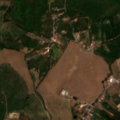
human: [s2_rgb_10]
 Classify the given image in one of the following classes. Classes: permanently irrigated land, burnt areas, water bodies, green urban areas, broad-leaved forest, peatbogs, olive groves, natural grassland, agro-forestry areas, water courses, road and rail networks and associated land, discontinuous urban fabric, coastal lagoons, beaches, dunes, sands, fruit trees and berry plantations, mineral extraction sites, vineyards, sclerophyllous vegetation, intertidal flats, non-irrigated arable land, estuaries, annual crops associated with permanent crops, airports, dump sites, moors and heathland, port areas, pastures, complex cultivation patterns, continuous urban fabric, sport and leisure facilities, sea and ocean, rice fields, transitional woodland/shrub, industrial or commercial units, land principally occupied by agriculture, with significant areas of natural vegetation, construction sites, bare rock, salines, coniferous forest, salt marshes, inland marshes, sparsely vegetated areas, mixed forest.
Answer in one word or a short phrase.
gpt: non-irrigated arable land, permanently irrigated land, olive groves, complex cultivation patterns